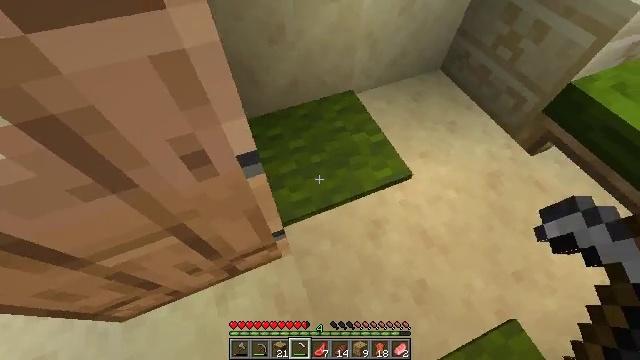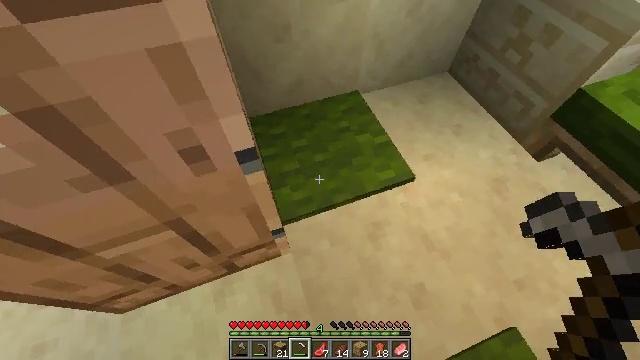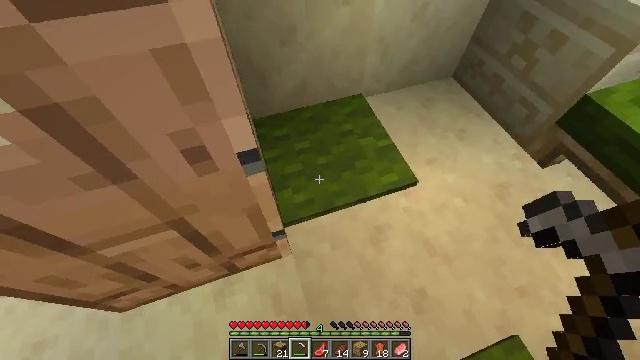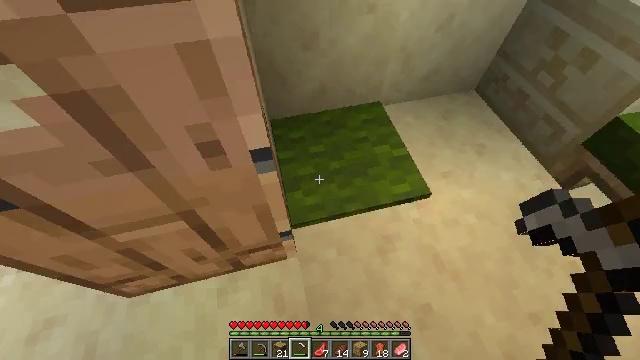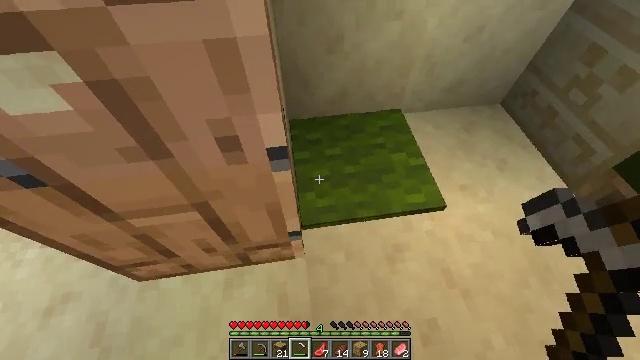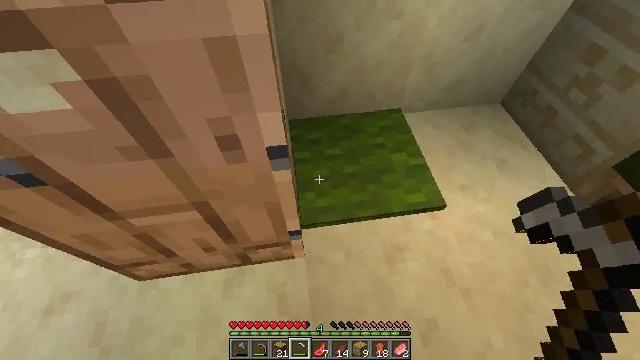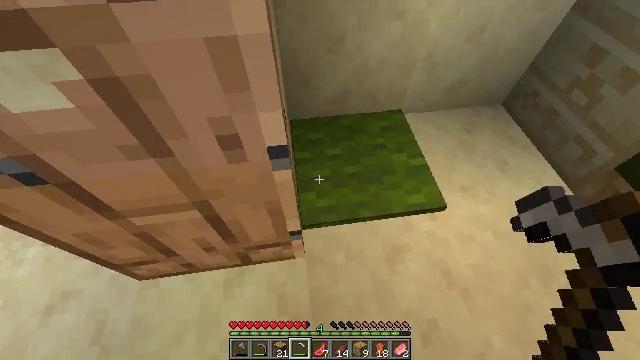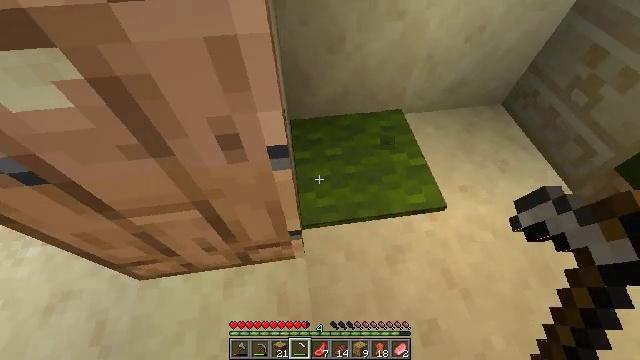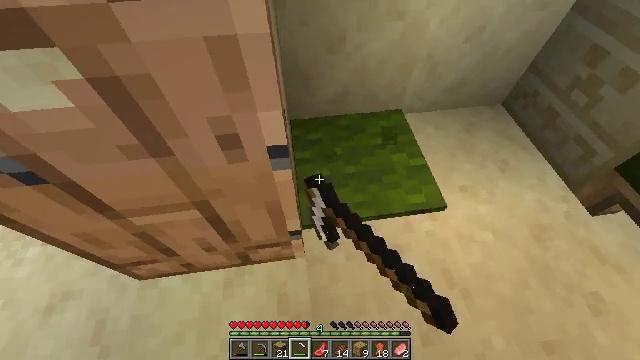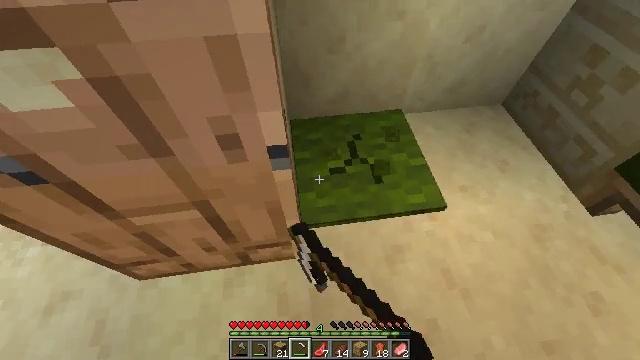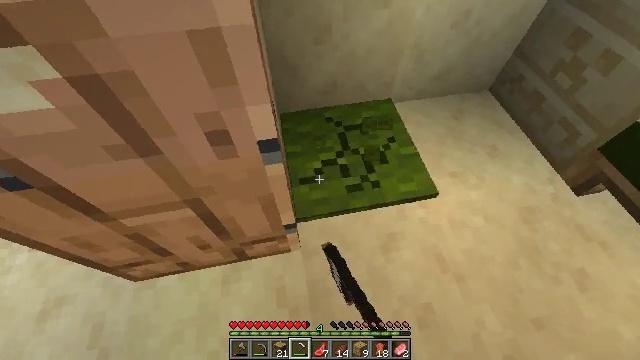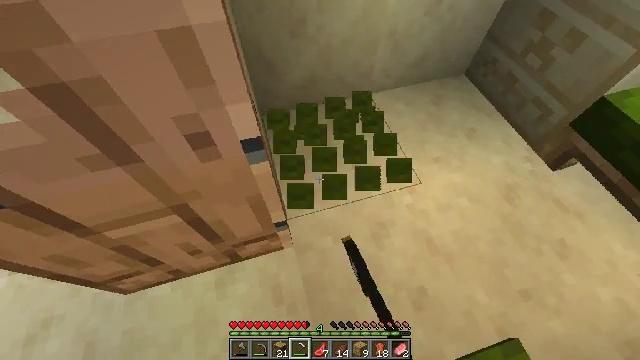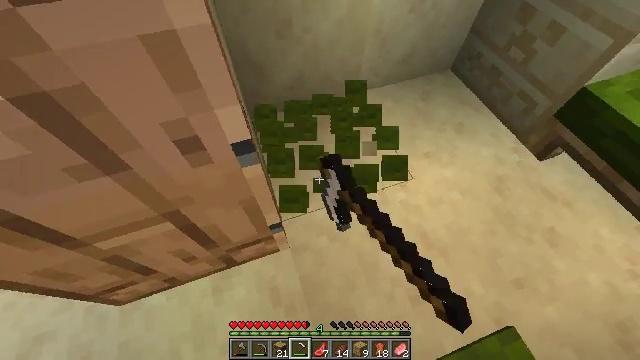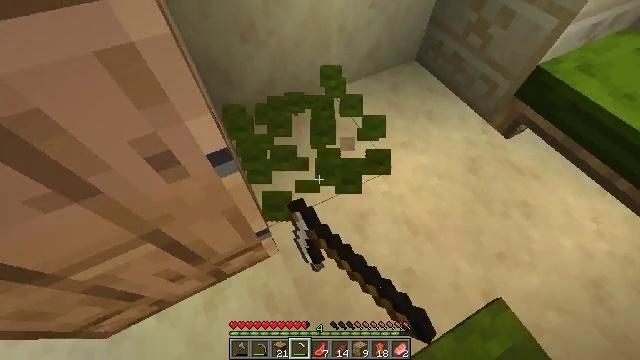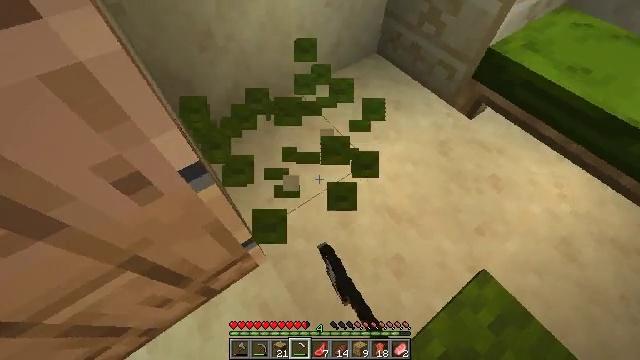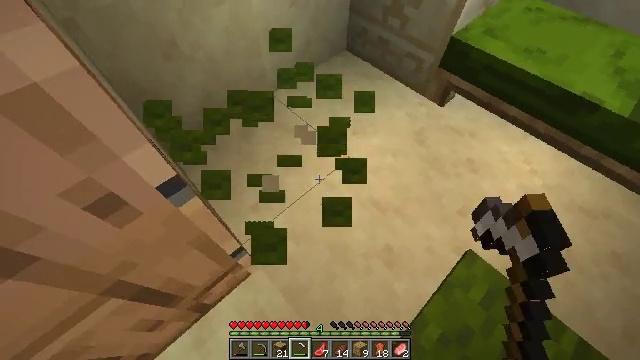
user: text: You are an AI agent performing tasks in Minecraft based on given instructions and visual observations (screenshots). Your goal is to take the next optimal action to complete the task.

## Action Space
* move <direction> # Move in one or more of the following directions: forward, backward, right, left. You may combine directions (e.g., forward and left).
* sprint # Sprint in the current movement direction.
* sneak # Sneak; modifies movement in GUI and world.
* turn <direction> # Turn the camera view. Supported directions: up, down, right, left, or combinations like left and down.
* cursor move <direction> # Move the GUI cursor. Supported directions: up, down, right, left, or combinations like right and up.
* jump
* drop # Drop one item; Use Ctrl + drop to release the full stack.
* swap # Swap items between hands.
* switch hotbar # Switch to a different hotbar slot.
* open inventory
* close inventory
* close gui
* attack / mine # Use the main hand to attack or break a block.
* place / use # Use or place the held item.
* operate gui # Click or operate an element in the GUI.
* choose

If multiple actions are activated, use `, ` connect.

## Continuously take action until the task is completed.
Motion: motion action
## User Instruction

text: Pick up the green carpet.
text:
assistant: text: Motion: turn left
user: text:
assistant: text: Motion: turn left
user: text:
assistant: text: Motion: turn left and up
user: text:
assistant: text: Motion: turn left
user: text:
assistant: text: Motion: no_op
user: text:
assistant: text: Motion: no_op
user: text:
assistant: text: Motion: attack / mine
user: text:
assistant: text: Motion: attack / mine
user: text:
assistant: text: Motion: attack / mine
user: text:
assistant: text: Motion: turn right and down, attack / mine
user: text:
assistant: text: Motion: turn right and down, attack / mine
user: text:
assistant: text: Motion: turn right, attack / mine
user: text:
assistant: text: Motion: turn right, attack / mine
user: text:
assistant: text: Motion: turn right, attack / mine
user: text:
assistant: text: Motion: turn right, attack / mine
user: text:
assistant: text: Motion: turn right, attack / mine
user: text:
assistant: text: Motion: attack / mine
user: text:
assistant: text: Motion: turn right, attack / mine
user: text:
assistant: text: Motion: turn right, attack / mine
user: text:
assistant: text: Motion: turn right and up, attack / mine
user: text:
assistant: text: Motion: turn right and up, attack / mine
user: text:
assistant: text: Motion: attack / mine
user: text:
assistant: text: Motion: turn right and up, attack / mine
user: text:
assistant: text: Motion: attack / mine
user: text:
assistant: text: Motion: attack / mine
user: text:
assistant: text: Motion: attack / mine
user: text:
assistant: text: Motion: attack / mine
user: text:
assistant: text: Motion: attack / mine